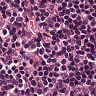
Metastatic tissue present: no